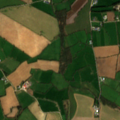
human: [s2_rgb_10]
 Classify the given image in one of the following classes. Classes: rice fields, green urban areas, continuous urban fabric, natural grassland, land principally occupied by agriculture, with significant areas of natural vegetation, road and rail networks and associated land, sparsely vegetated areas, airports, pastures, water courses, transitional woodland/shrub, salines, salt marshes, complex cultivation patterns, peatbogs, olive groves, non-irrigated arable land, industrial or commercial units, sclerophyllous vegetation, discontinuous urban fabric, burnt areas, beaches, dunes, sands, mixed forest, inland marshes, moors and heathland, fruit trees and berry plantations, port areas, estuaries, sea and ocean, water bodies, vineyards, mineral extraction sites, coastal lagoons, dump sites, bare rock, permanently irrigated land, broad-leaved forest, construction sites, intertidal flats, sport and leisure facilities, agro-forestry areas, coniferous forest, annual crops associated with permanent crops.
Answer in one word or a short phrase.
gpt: non-irrigated arable land, pastures